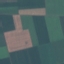
Land use / land cover class: AnnualCrop